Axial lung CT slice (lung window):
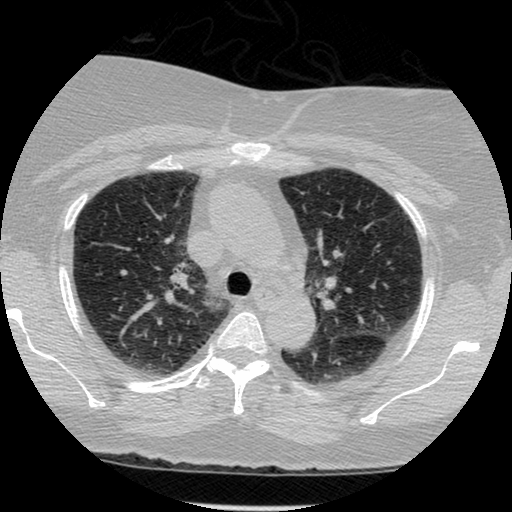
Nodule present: no